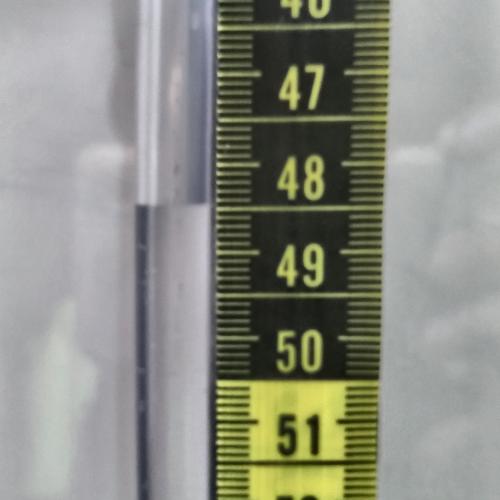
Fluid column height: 48.5 cm